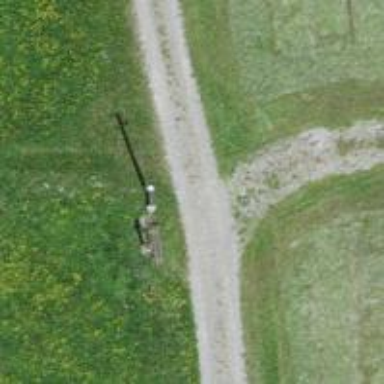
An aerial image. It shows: Power pole.